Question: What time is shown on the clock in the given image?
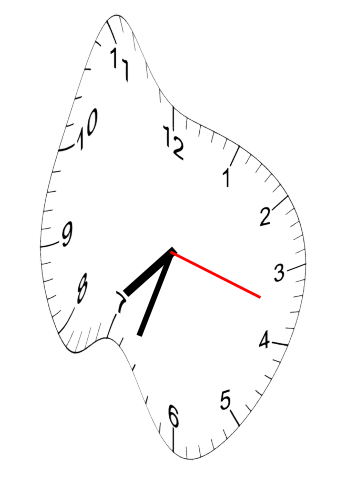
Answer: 07:33:18